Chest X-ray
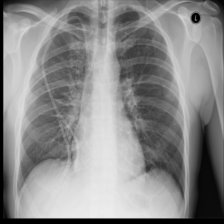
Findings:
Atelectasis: negative
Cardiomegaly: negative
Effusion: negative
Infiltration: positive
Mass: negative
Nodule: negative
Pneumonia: negative
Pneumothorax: negative
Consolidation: negative
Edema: negative
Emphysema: negative
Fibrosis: negative
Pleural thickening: negative
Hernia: negative